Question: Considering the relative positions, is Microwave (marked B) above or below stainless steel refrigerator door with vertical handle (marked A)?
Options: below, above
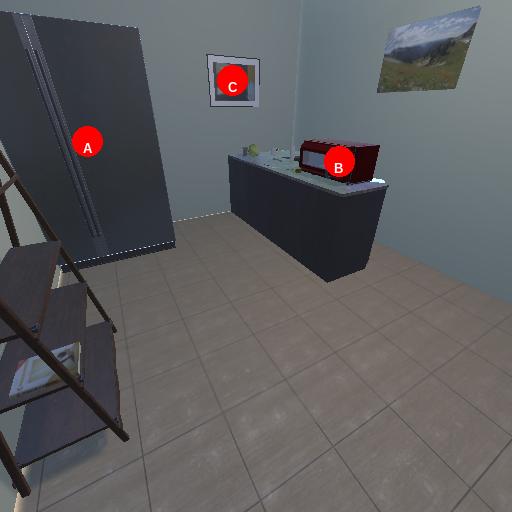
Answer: below